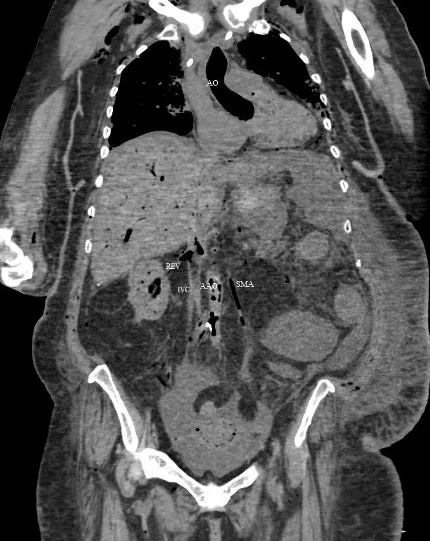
Coronal view (soft tissue window): intravascular air noted in the ascending aorta (AO), right renal vein (REV), inferior vena cava (IVC), abdominal aorta (AAO) and superior mesenteric artery (SMA).
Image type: radiology (ct)